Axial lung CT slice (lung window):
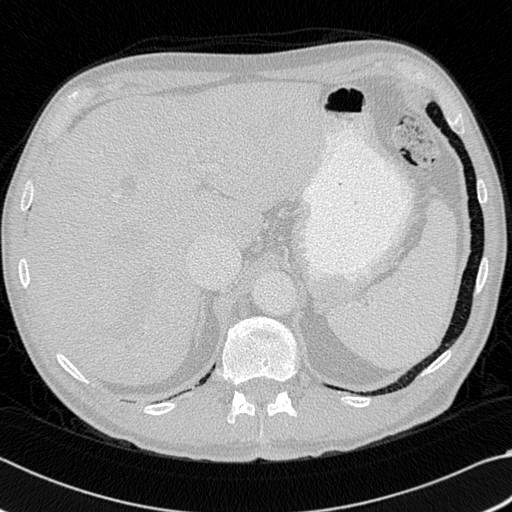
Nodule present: no